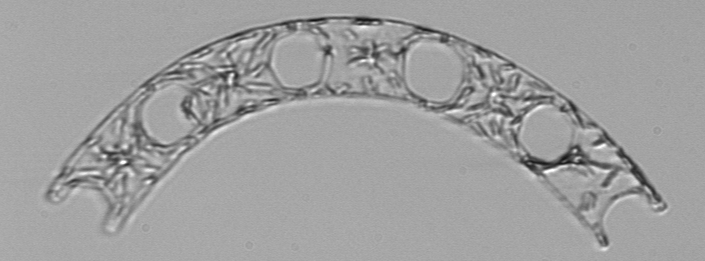
Label: Eucampia